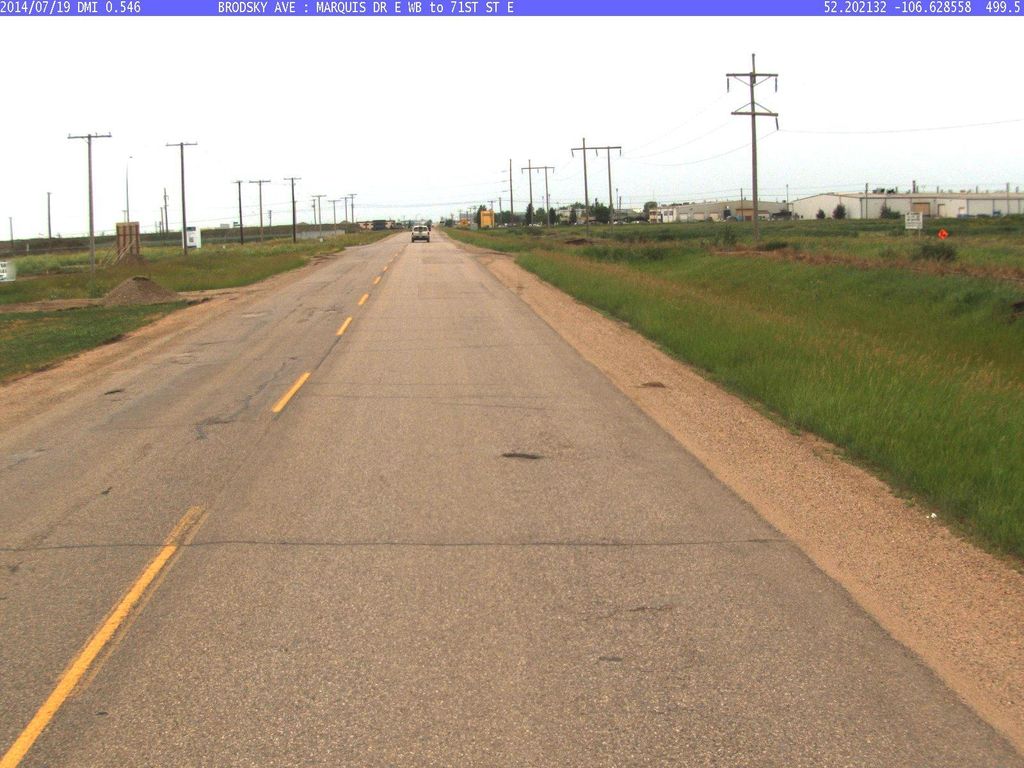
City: saskatoon